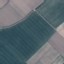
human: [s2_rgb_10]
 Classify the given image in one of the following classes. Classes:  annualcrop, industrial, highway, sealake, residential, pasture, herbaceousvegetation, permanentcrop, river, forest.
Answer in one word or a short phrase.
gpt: AnnualCrop